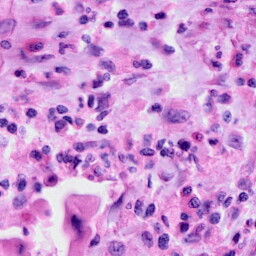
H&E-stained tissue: Cervix